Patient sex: F
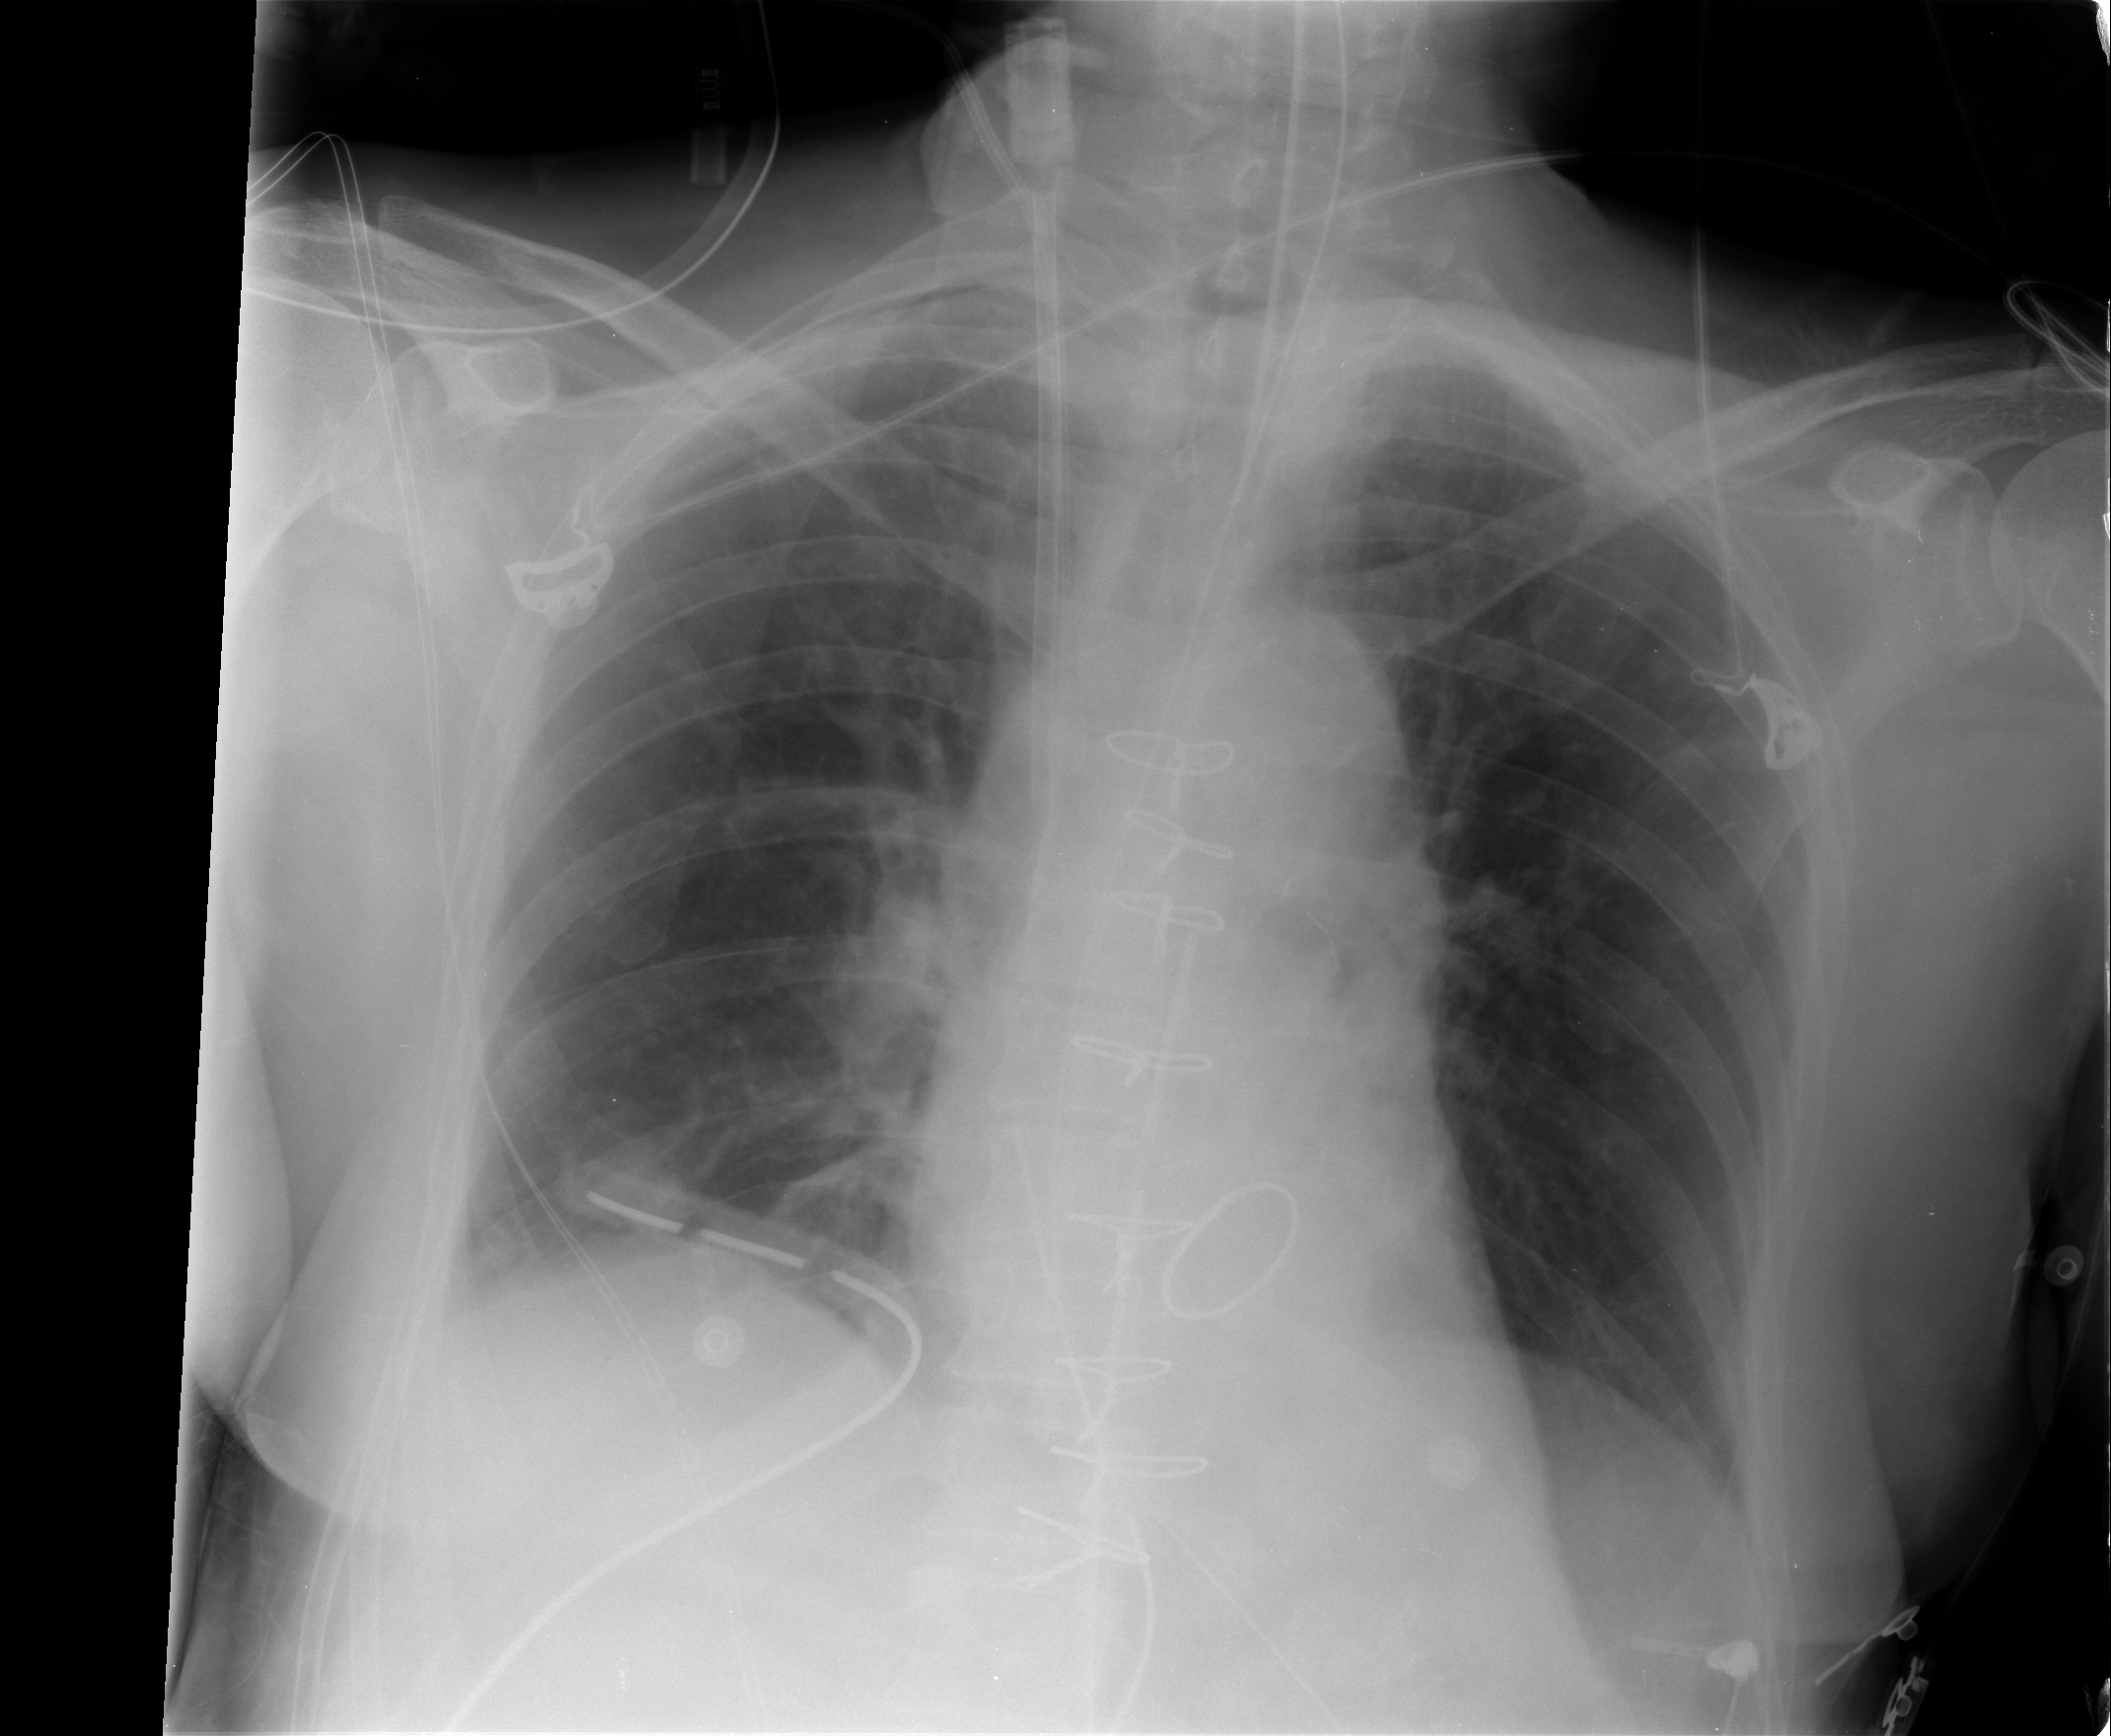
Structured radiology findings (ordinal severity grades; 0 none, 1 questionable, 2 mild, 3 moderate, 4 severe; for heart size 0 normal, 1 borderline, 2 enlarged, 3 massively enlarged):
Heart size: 0
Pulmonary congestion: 0
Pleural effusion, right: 2
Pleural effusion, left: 0
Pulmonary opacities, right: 0
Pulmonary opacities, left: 0
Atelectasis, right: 0
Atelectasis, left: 0